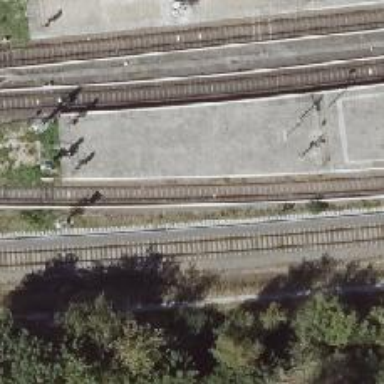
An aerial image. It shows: Railway signal.